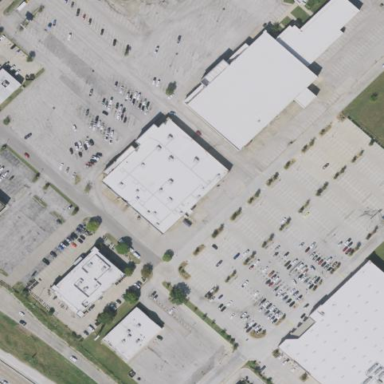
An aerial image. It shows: Retail area.